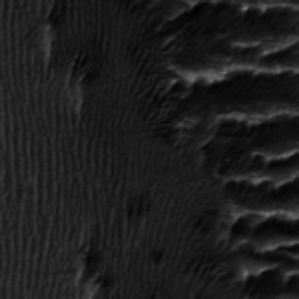
Label: frost